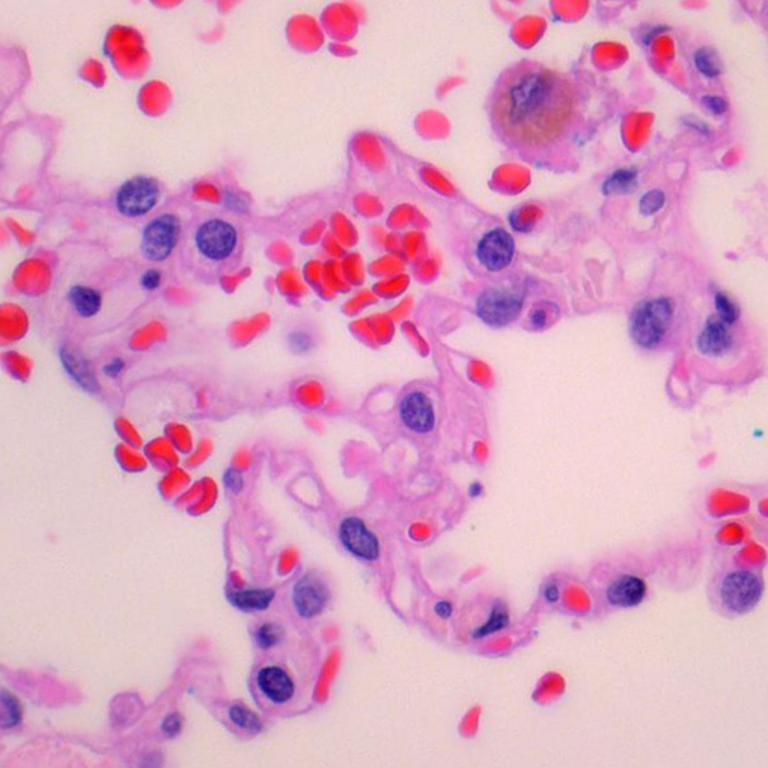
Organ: lung
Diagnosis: benign